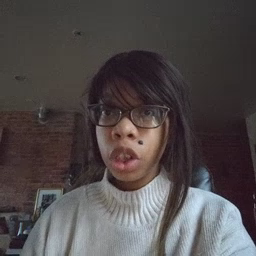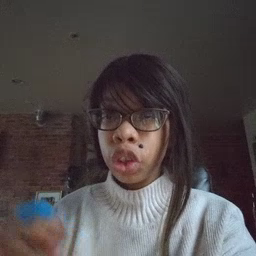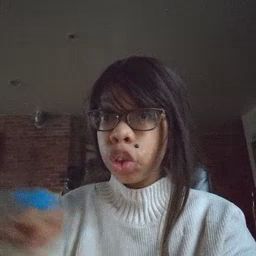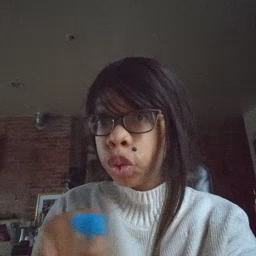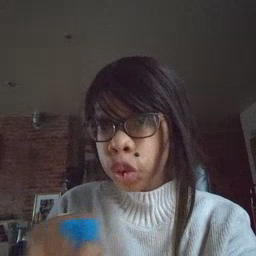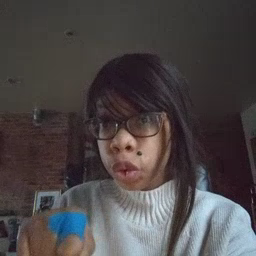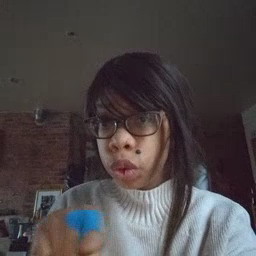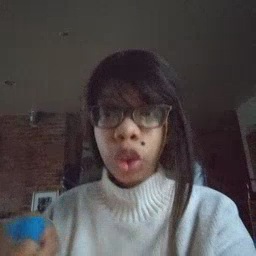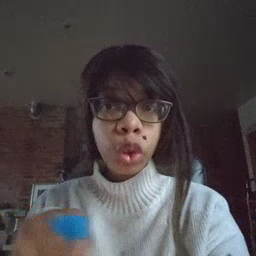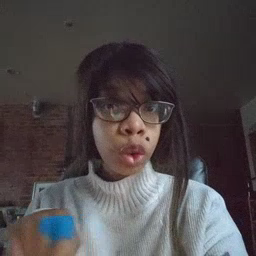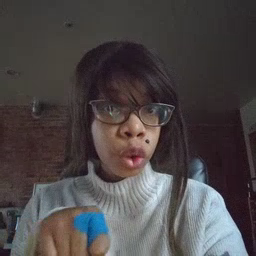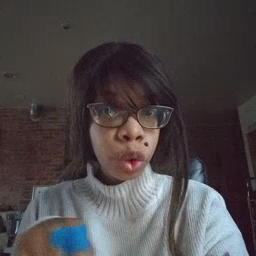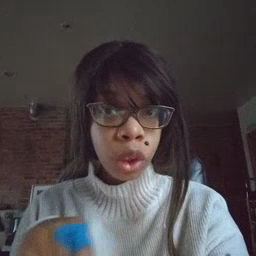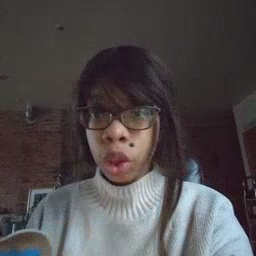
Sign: shoe